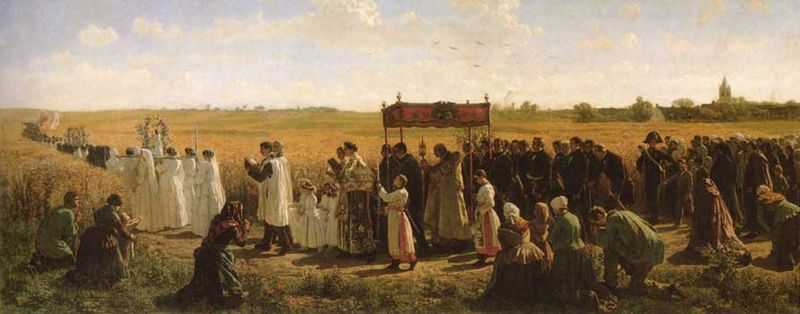
Titel: La Bénédiction des blés en Artois, Die Segnung des Getreides im Artois
Künstler: Jules Breton
Standort: Paris
Institution: Musée du Louvre
Schlagwörter: baum, blau, gemälde, himmel, mann, schatten, weiß, wolken, bäume, frauen, grün, kirchturm, landschaft, menschen, mädchen, ocker, stadt, blumen, braun, frau, hut, licht, männer, schwarz, strasse, gras, rot, schirm, weg, wiese, wolke, gesellschaft, anzug, feier, tod, tragen, trauer, ebene, feld, felder, horizont, natur, vögel, weite, kirche, pfad, land, figur, gold, realismus, mutter, rosa, arbeit, bauern, kinder, turm, statue, sommer, ort, feldweg, getreide, korn, weizen, ähre, zug, dorf, herbst, romantik, wetter, könig, papst, draussen, kopftuch, woken, junge, knie, bauer, glaube, religion, uniform, knien, soldat, bürger, volk, beten, gebet, zeremonie, gestus, pfarrer, beerdigung, begräbnis, ostern, christlich, knieend, kniend, andacht, betende, gemeinde, knieen, messdiener, ministranten, monstranz, priester, segen, segnung, baldachin, prozession, umzug, hochzeit, ähren, tur, maria, anbetung, glauben, betend, festzug, gläubige, kniefall, geleit, fromm, volksfrömmigkeit, bevölkerung, katholizismus, heiligenfigur, dorff, pilger, katholisch, fronleichnam, dörflich, frömmigkeit, bonaparte, jungfrauen, ofer, muttergottes, baldachim, gottes, pabst, trauerzug, naur, kornfelder, kasel, fronleichnahm, fronleinahm, messjungen, mutter go, betn, fdorf, dörfflich, ebele